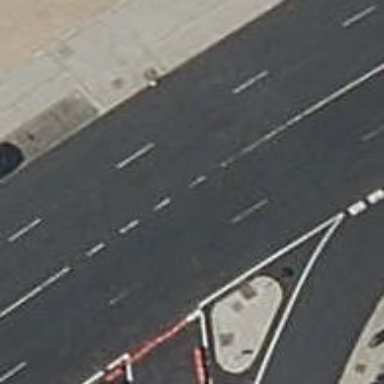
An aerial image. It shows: Road with traffic signals.